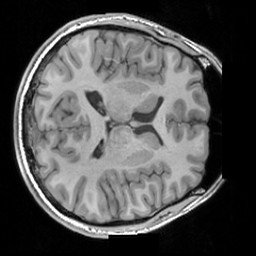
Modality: T1w
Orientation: axial
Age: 21
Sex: male
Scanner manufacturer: siemens
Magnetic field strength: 3 T
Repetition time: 1.63 s
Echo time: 0.00311 s